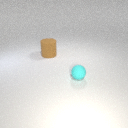
small cyan rubber sphere in front of large brown rubber cylinder